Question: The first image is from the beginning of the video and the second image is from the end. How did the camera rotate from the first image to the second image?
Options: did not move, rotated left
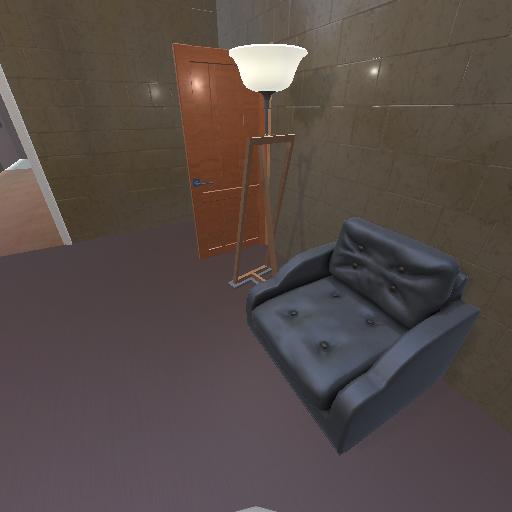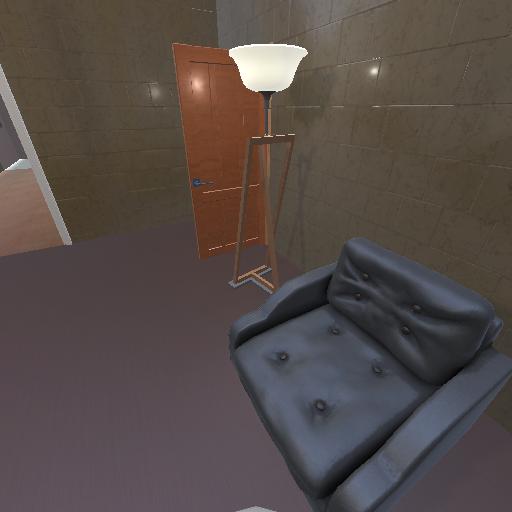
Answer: did not move